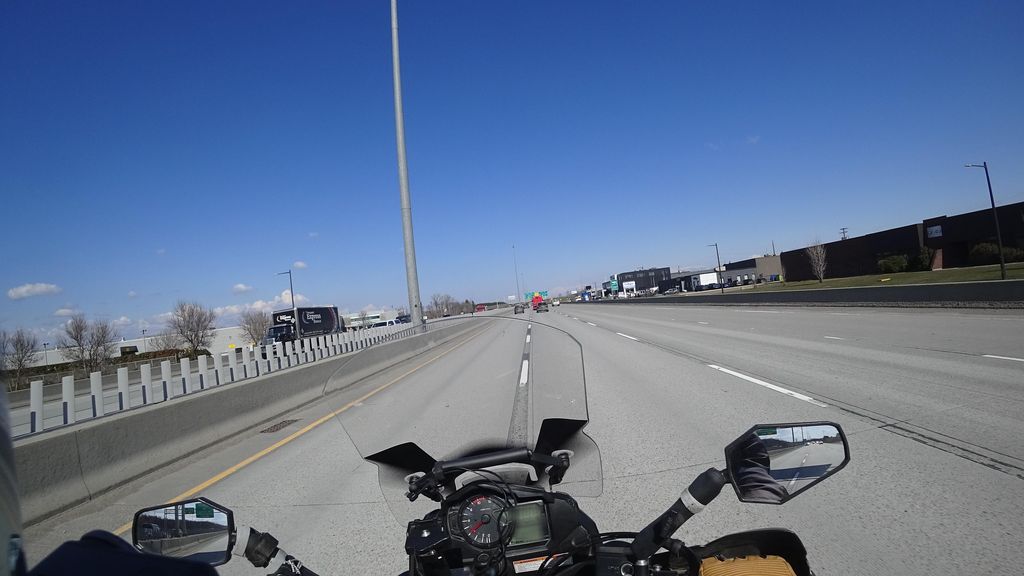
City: quebec_city